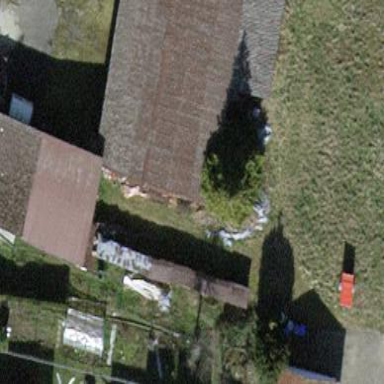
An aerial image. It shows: Shed building.